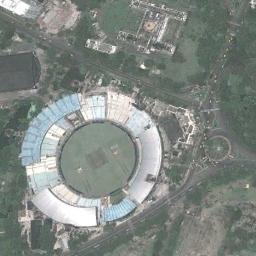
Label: stadium